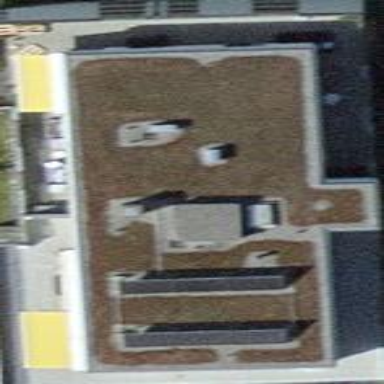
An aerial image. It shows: Flat-roofed apartment building.